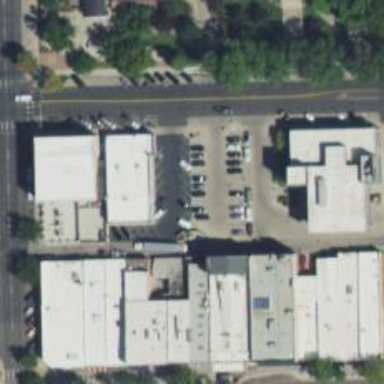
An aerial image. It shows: Parking space.